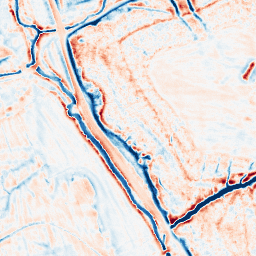
Category: edge_preserving
Decomposition family: bilateral
Decomposition parameters: d: 15
sigma_color: 50
sigma_space: 50
Upsampling method: sinc_blackman
Upsampling parameters: scale: 2
kernel_size: 16
Upsampling scale: 2